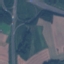
Land use / land cover: Highway